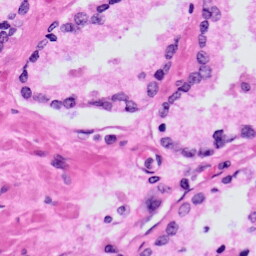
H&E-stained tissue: Prostate